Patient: sex M, age 17
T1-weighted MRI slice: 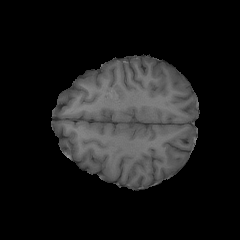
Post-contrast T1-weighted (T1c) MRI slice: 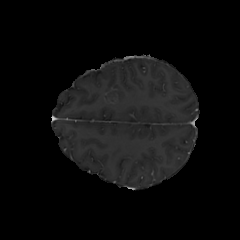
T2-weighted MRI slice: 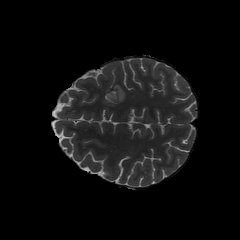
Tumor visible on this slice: yes
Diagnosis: Astrocytoma, IDH-mutant
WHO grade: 4